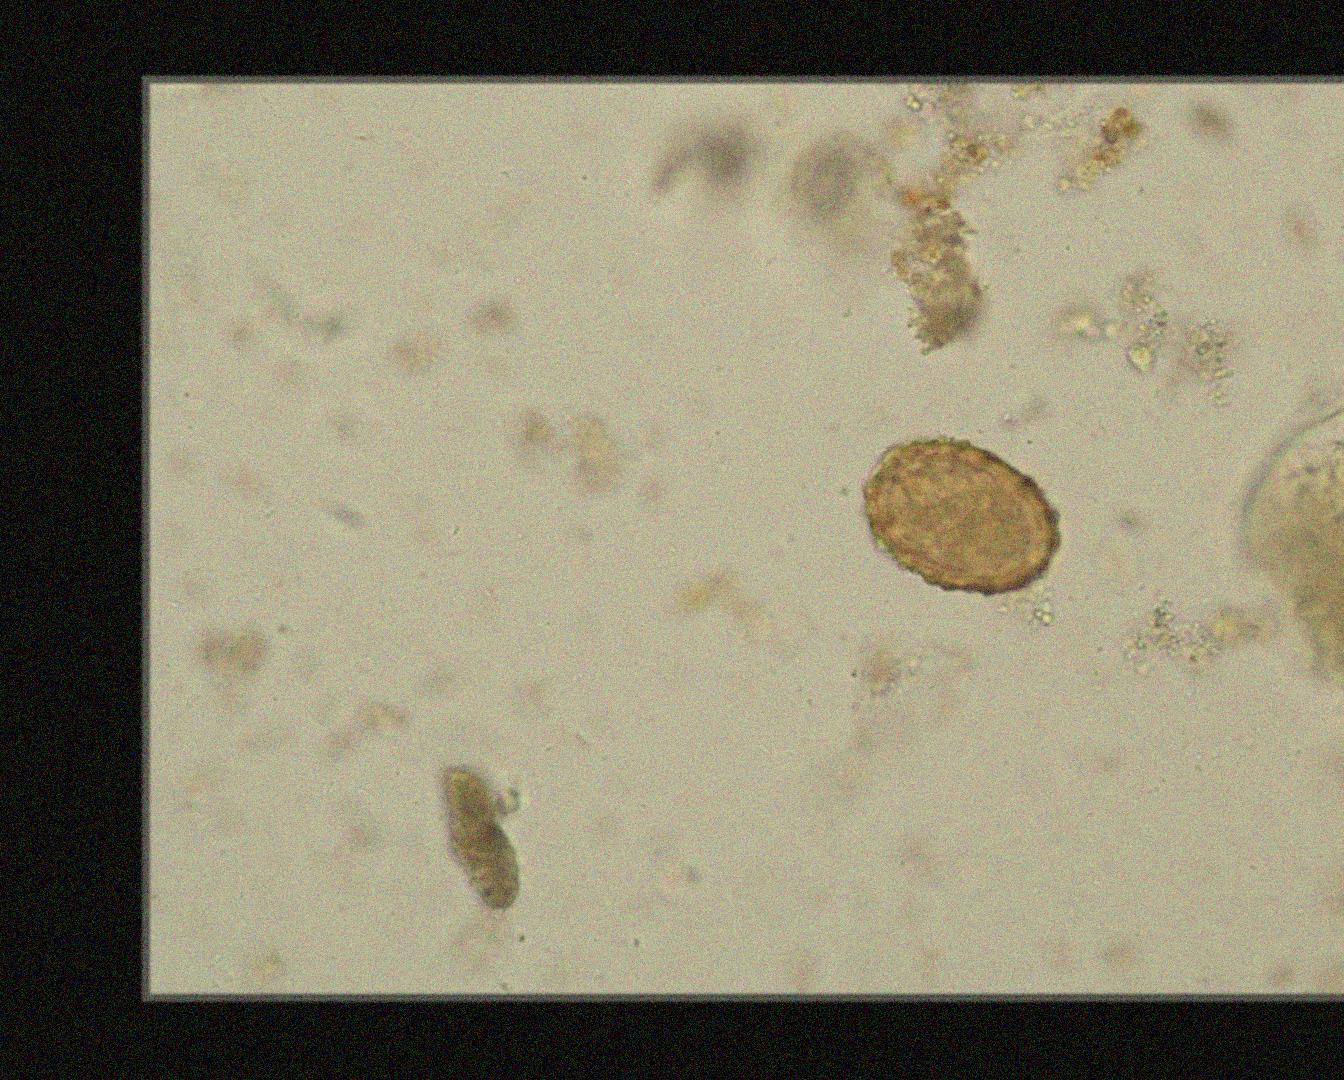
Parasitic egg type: Ascaris lumbricoides